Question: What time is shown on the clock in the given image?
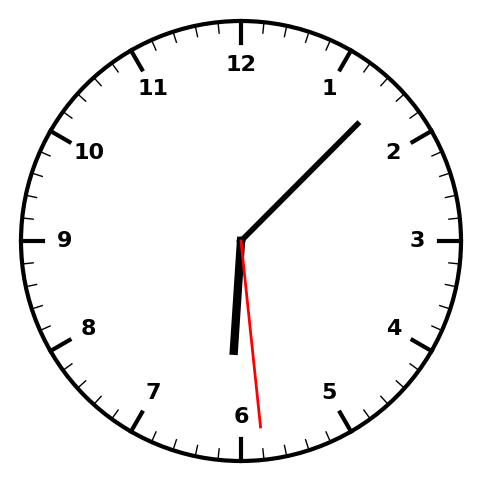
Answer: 06:07:29